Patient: sex M, age 69
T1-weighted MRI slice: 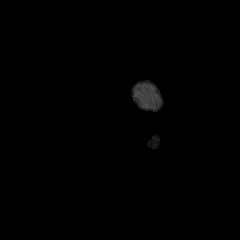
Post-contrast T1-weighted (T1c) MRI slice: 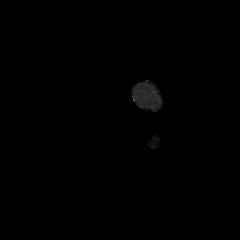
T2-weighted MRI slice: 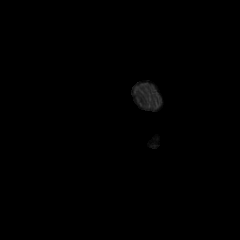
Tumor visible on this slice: no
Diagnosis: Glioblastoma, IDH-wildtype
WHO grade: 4